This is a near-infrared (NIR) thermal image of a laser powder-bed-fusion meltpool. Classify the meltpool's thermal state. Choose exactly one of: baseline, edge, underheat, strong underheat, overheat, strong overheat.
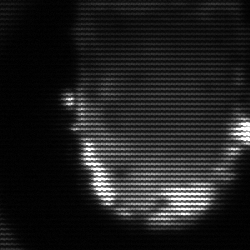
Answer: baseline